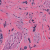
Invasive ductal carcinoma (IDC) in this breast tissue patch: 1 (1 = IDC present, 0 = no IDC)